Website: apple
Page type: address-validator
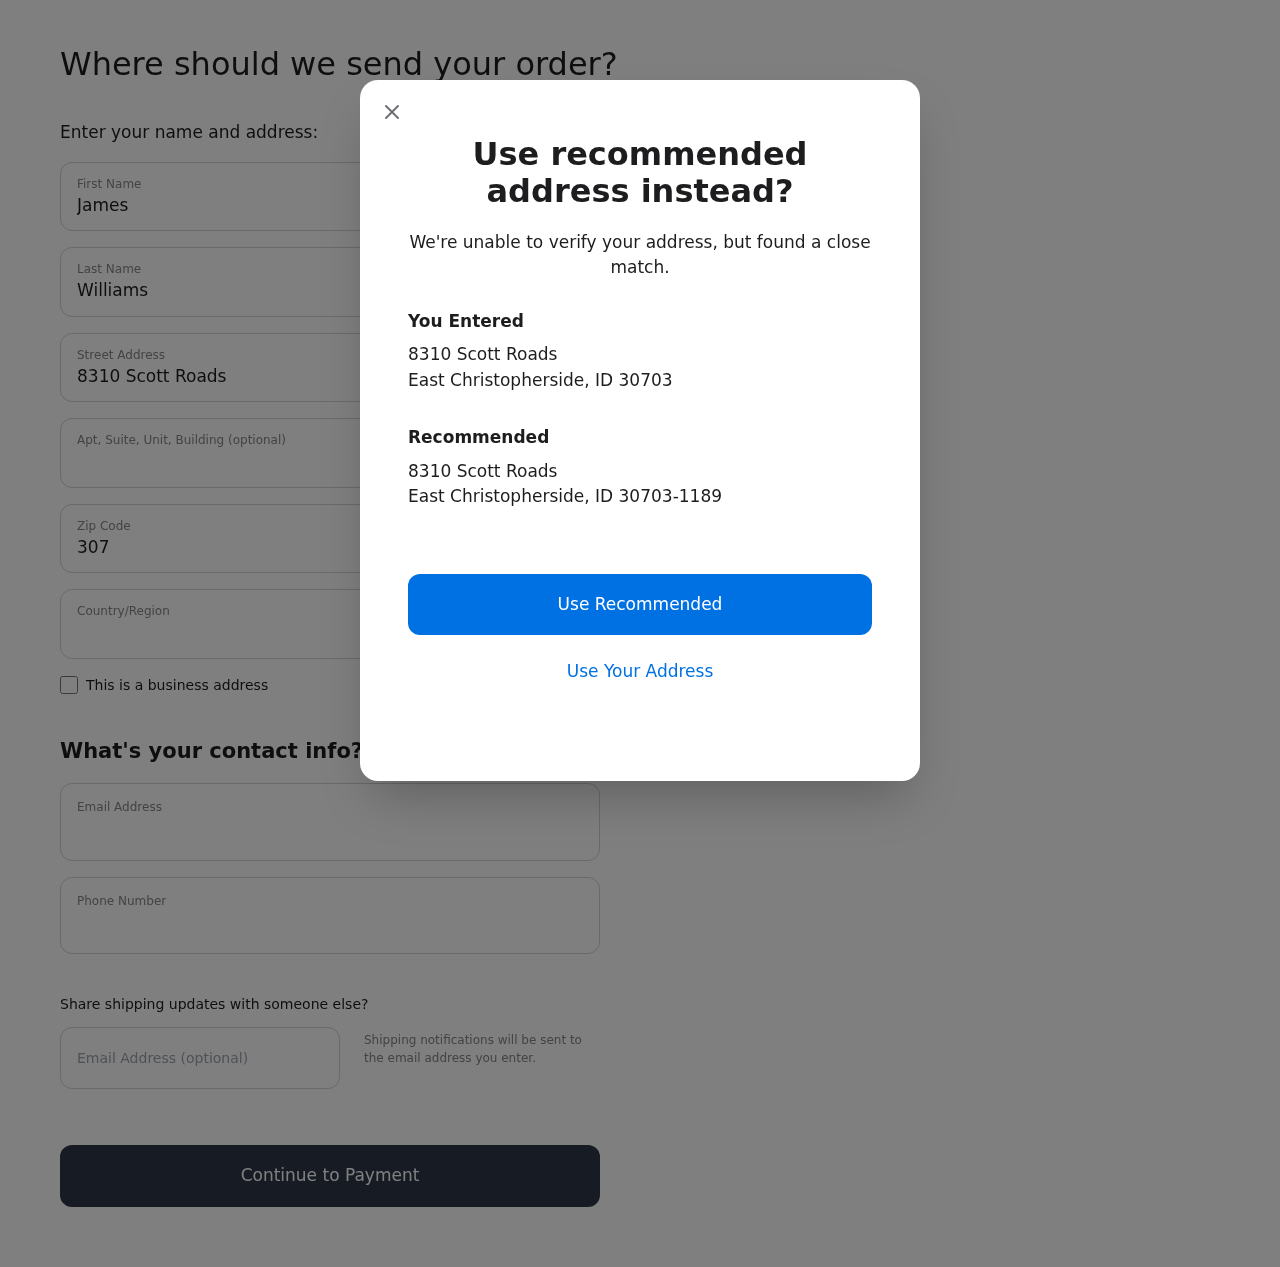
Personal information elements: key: PII_CITY
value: East Christopherside
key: PII_COUNTRY
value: United States
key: PII_EMAIL
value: jwilliams@gmail.com
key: PII_FIRSTNAME
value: James
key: PII_GIFT_EMAIL
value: alexandercooper@hotmail.com
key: PII_LASTNAME
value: Williams
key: PII_PHONE
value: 2065024891
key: PII_POSTCODE
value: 30703
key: PII_POSTCODE_FULL
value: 30703-1189
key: PII_STATE_ABBR
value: ID
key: PII_STREET
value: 8310 Scott Roads
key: PII_CITY2
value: East Christopherside
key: PII_STATE_ABBR2
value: ID